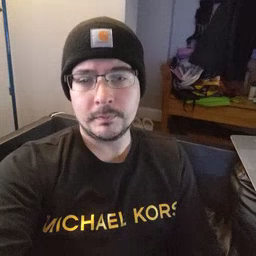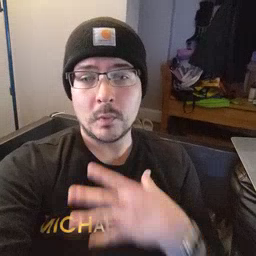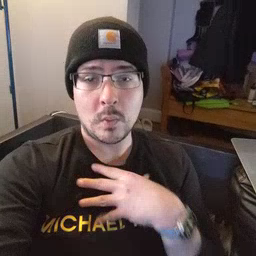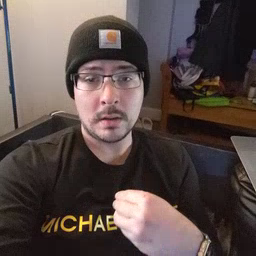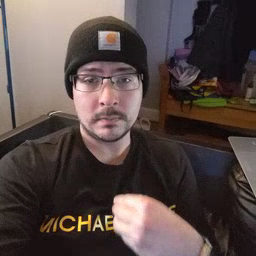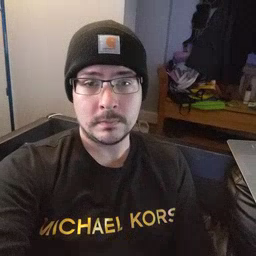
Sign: white